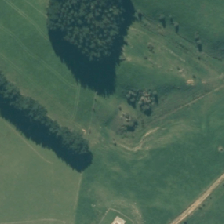
Land cover: high_producing_grassland